Field crop: maize
Growth stage: 1
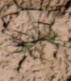
Species: lolium